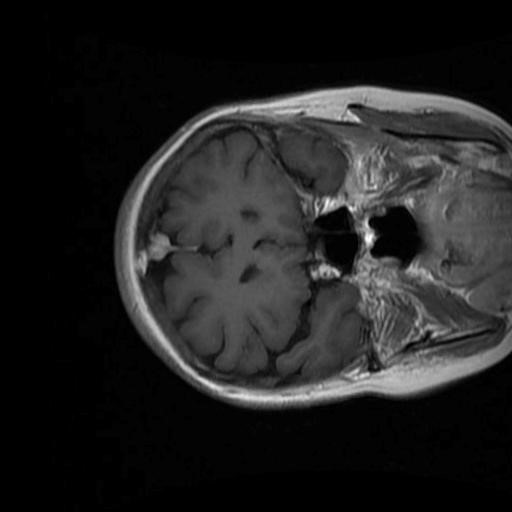
Label: brain_menin